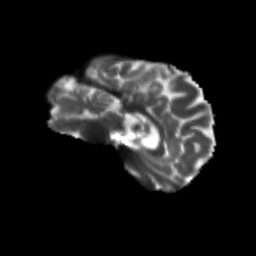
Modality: T2w
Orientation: sagittal
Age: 67
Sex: female
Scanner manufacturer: siemens
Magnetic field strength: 3 T
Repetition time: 4.71 s
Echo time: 0.0906 s